Interaction volume radius: 5 \u00c5
Interaction volume height: 10 \u00c5
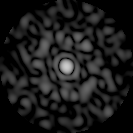
Disorder parameter: 0.8677